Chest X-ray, PA view. Patient: 67 years old, sex M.
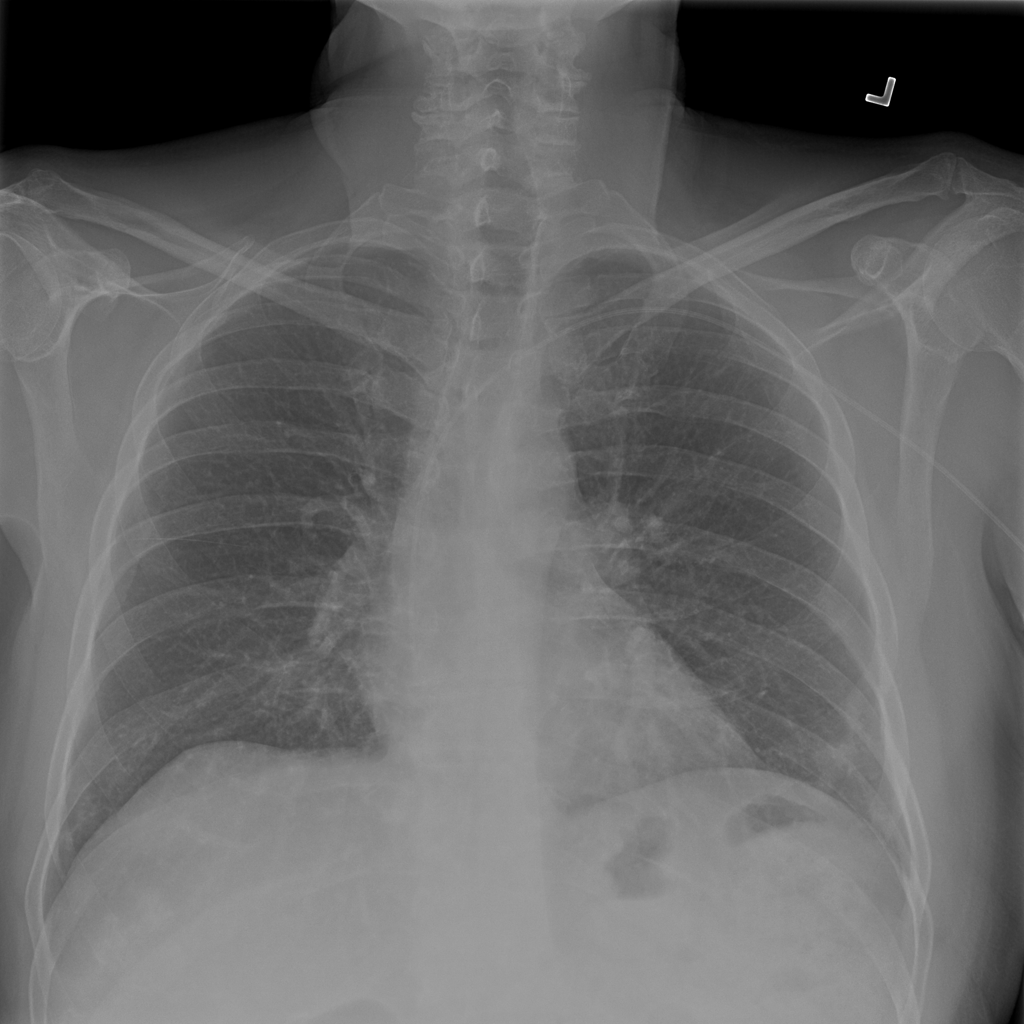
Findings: Nodule